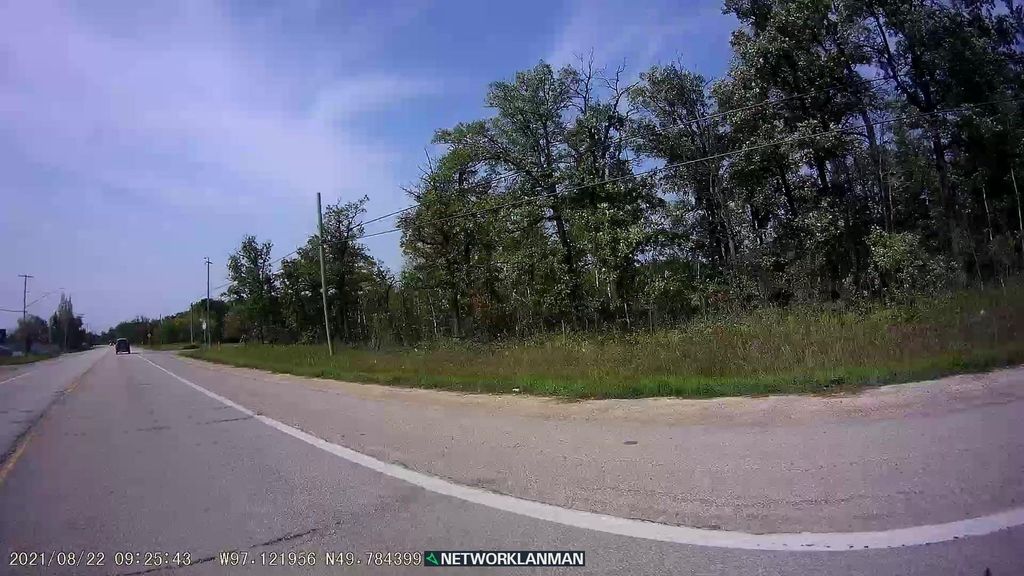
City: winnipeg